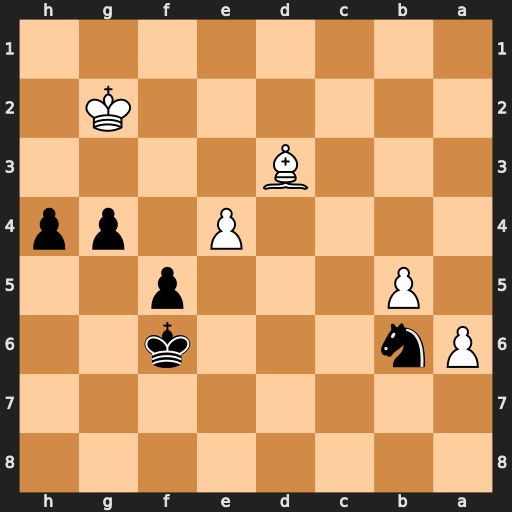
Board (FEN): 8/8/Pn3k2/1P3p2/4P1pp/3B4/6K1/8
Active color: b
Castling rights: -
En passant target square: -
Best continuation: f4 Be2 h3+ Kh2 f3 Bd1 Ke5